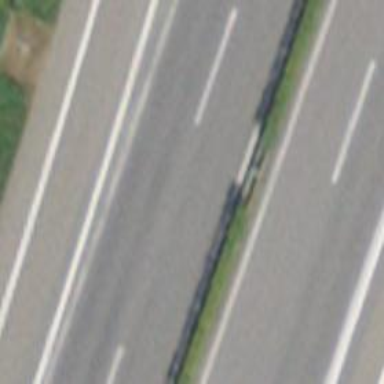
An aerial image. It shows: Asphalt motorway link.